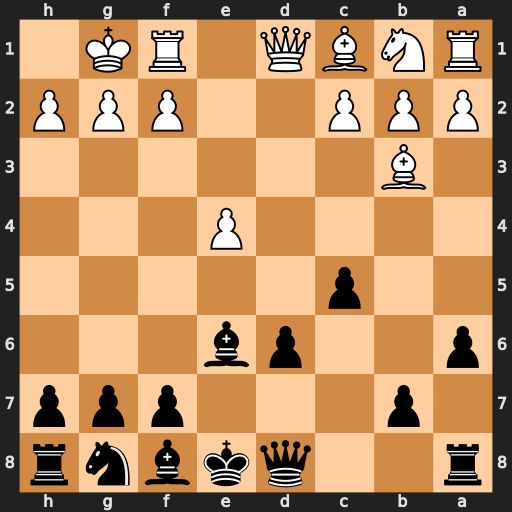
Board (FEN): r2qkbnr/1p3ppp/p2pb3/2p5/4P3/1B6/PPP2PPP/RNBQ1RK1
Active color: b
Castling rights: kq
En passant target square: -
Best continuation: c4 Ba4+ b5 Bxb5+ axb5